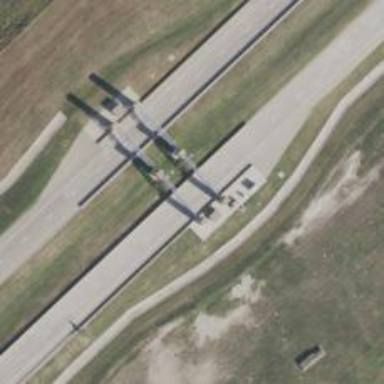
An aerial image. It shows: Toll gantry on the road.